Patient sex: M
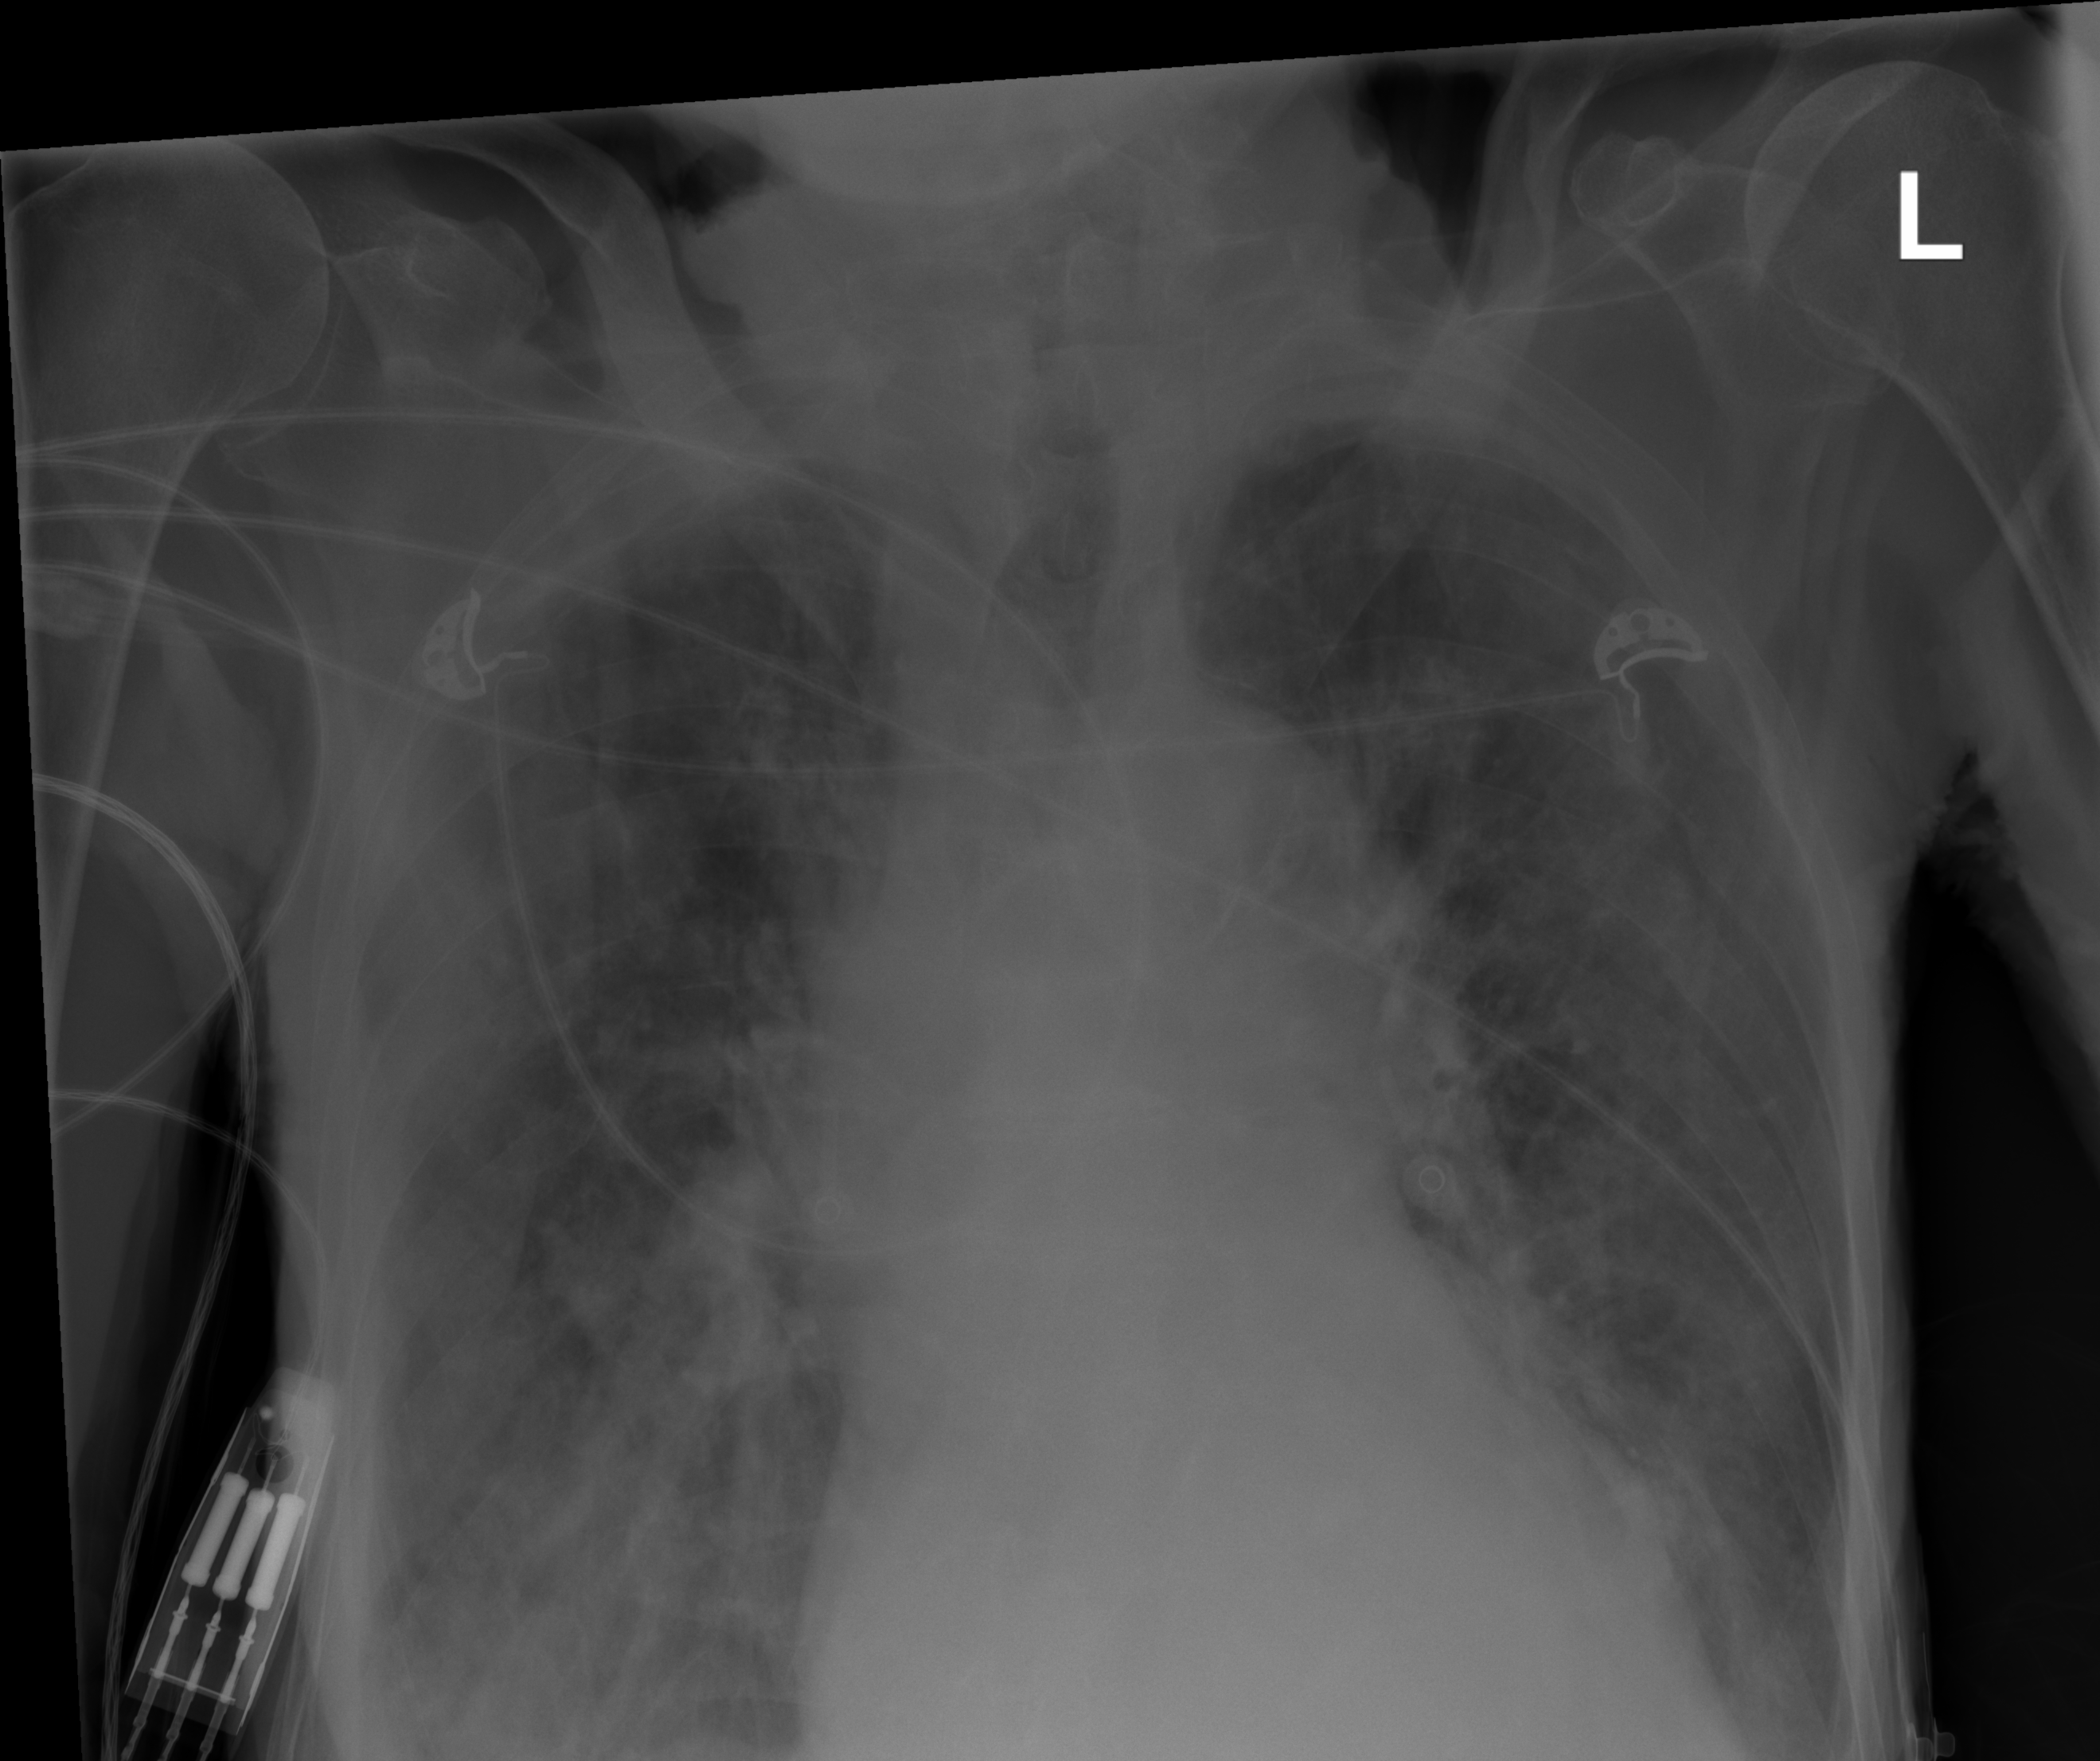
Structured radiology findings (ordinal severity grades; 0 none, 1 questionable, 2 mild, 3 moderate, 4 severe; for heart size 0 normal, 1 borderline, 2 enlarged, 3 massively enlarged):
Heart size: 2
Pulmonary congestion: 3
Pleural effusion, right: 0
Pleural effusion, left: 0
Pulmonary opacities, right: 3
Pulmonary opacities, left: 3
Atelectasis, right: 0
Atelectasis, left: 0